Chest X-ray:
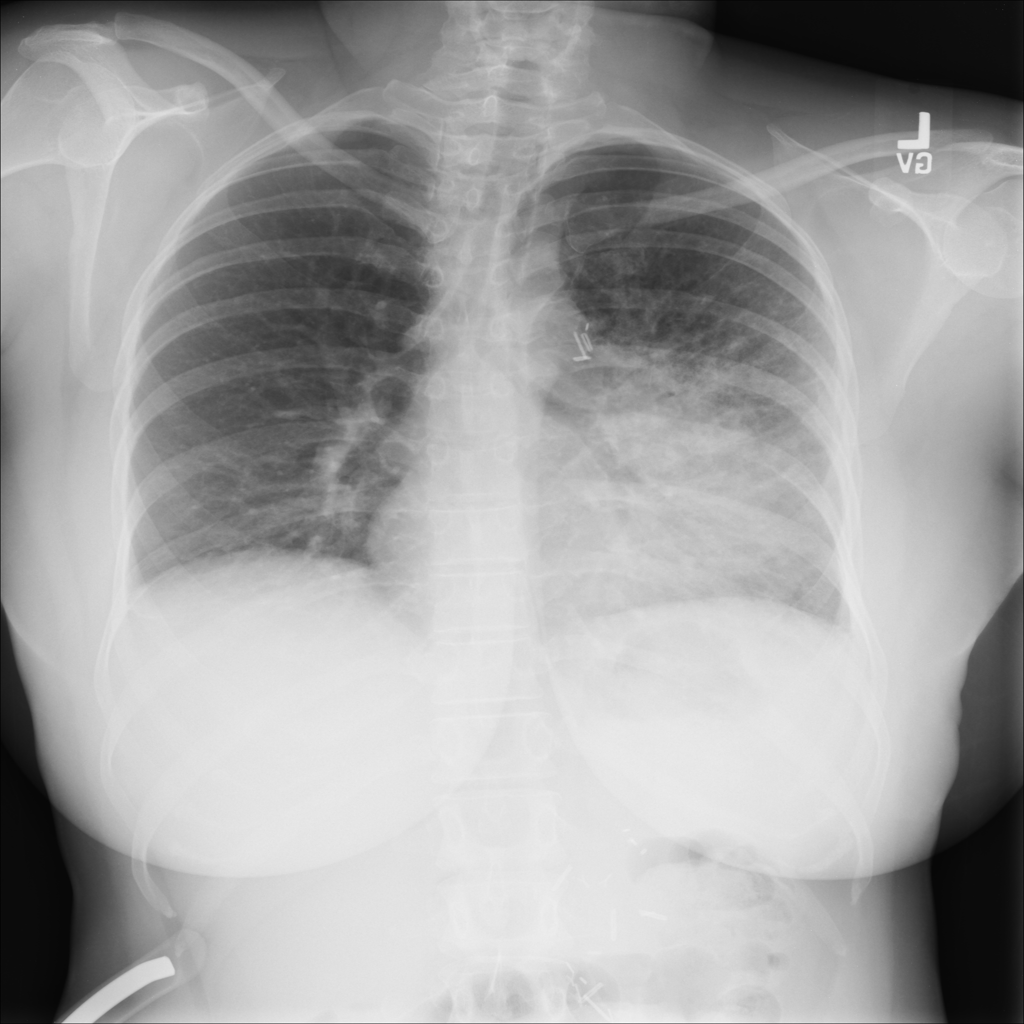
Findings: Consolidation, Effusion
No abnormal finding: no